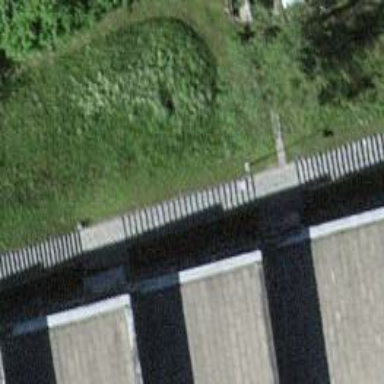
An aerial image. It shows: Road with steps.